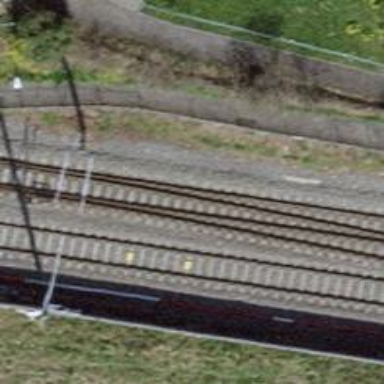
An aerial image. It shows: Single-track electrified railway siding with contact line.